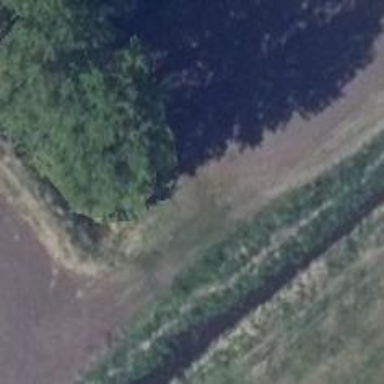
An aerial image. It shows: Row of trees in natural setting.